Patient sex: F
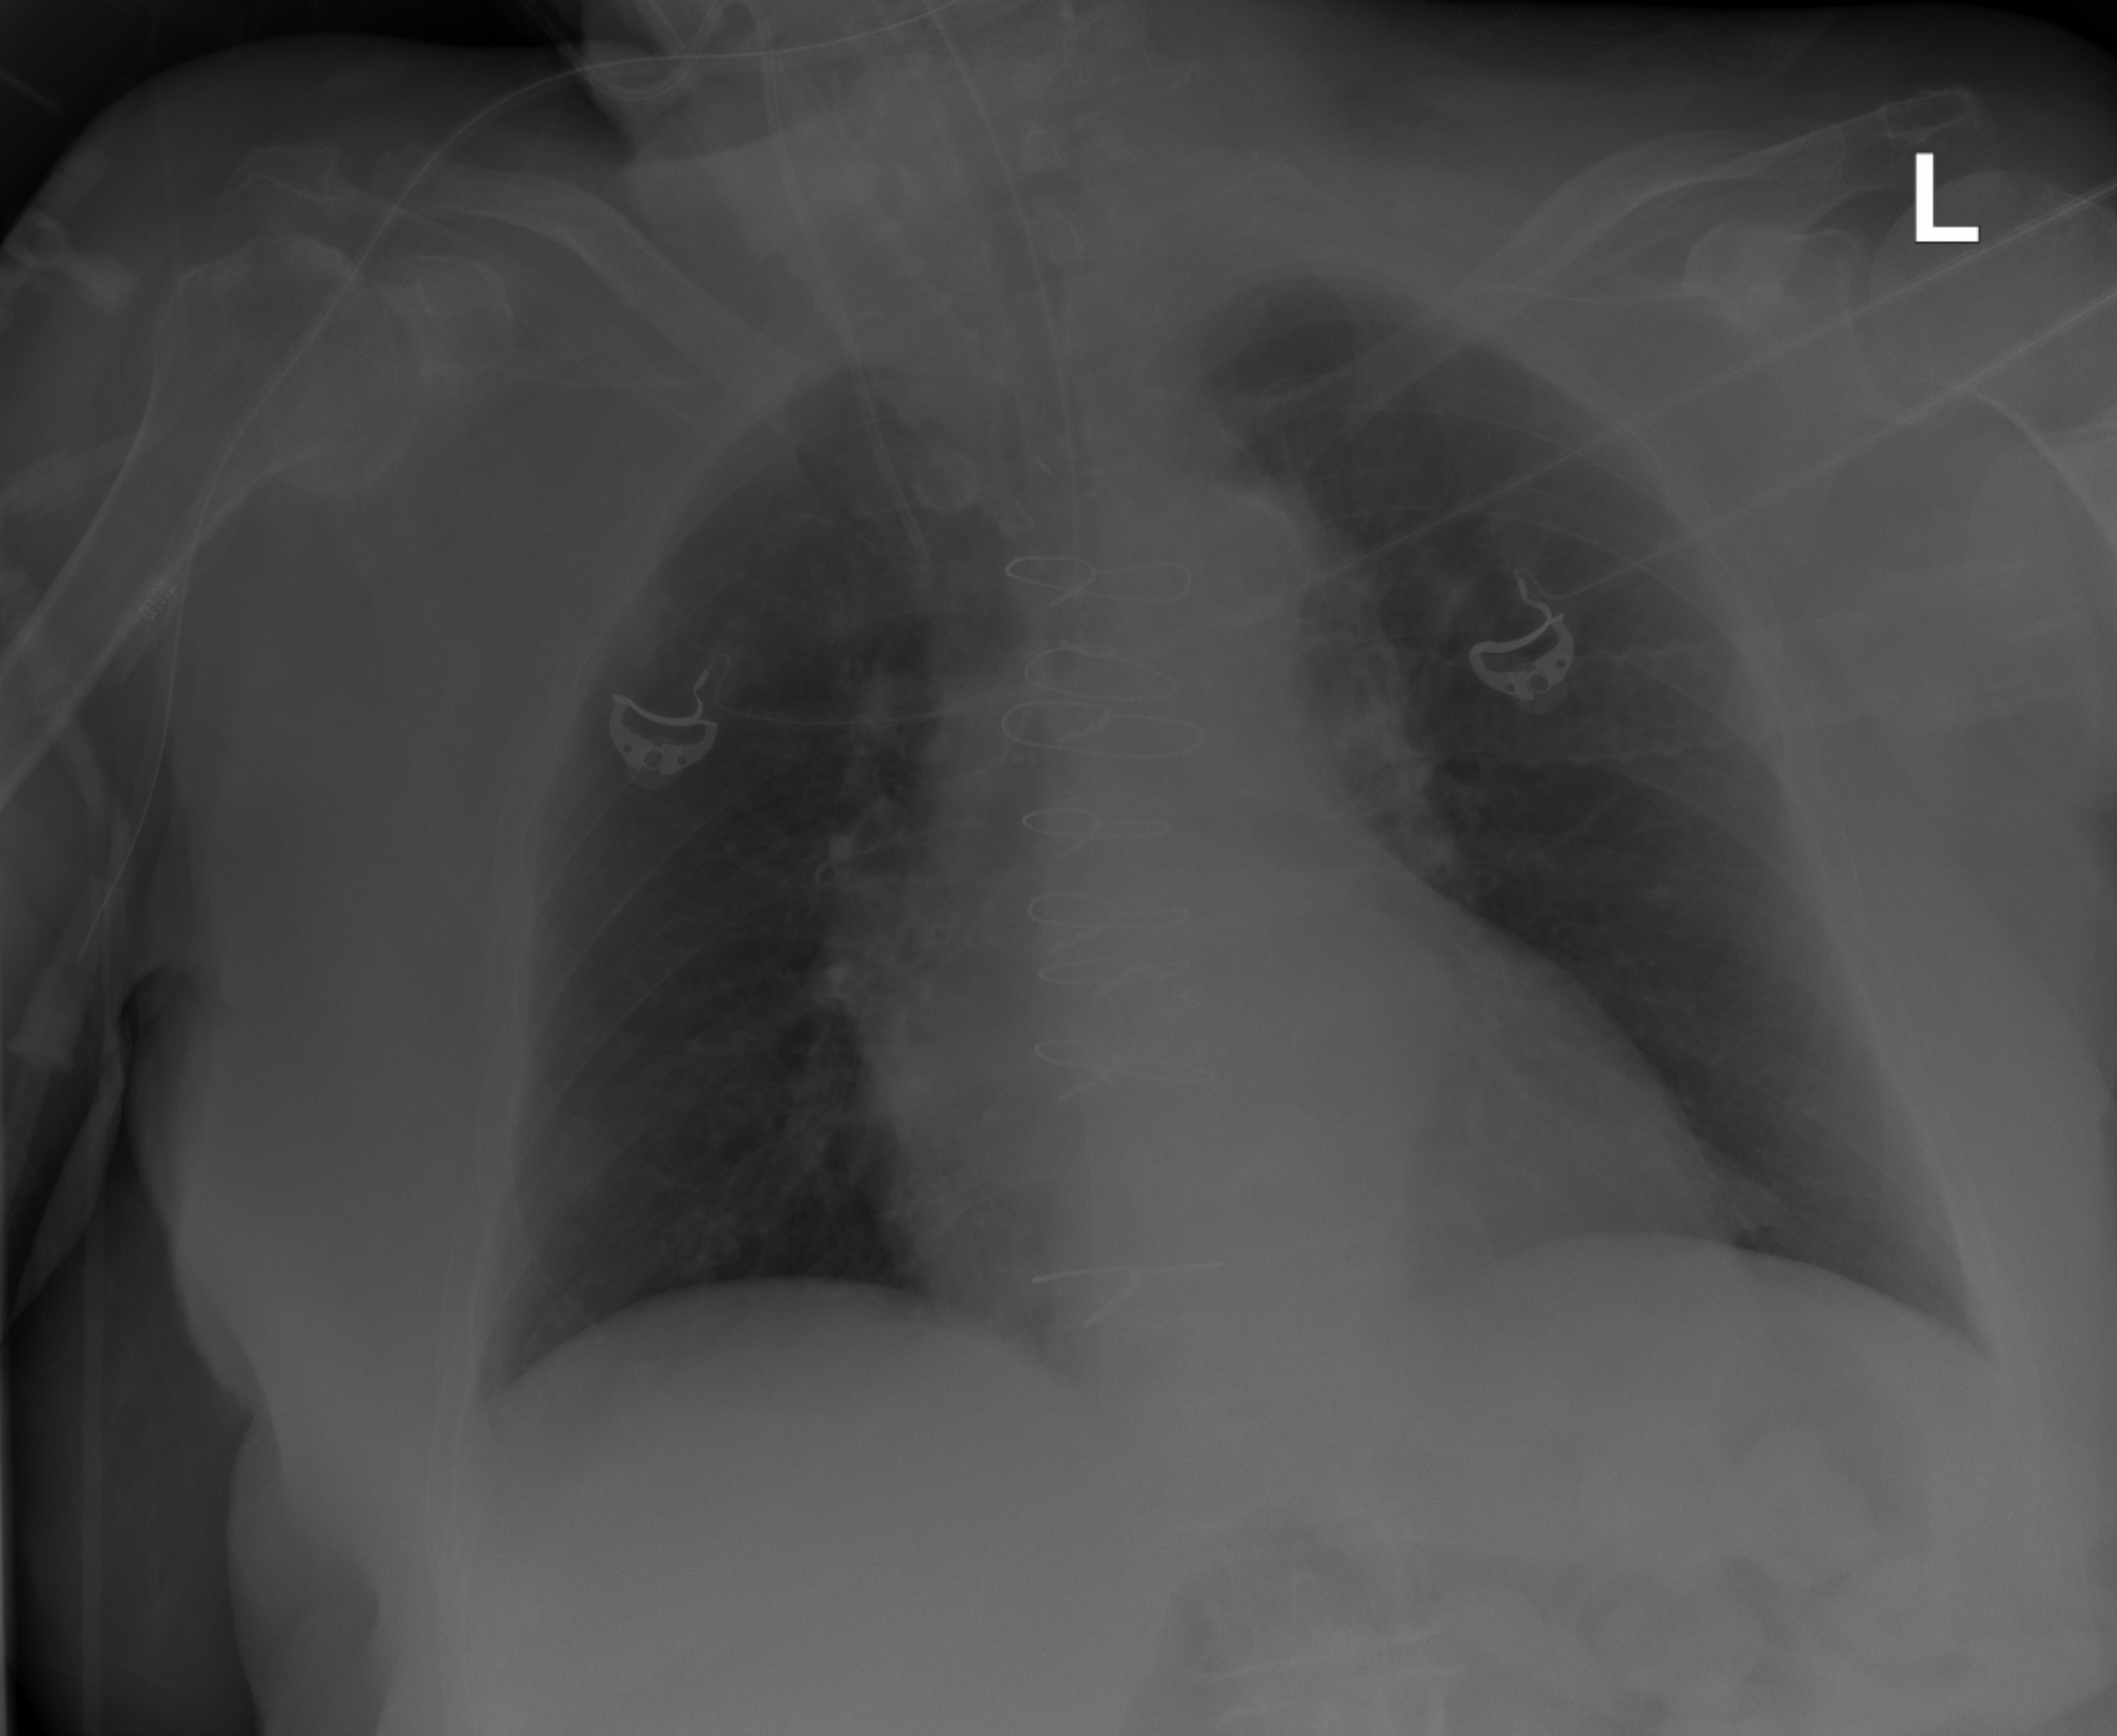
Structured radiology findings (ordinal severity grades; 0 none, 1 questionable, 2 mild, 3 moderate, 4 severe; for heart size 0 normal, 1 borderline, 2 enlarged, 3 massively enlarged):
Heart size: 0
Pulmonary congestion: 2
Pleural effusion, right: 0
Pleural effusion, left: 0
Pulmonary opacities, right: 0
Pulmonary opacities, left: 0
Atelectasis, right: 0
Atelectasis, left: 0